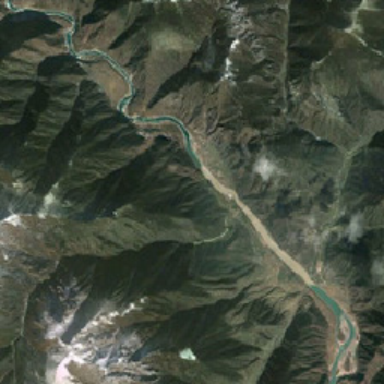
Some snow is partly covered and the river is between many mountains .